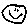
Label: smiley face